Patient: sex M, age 48
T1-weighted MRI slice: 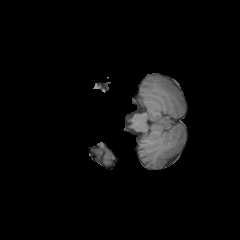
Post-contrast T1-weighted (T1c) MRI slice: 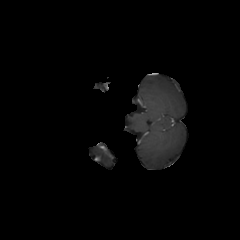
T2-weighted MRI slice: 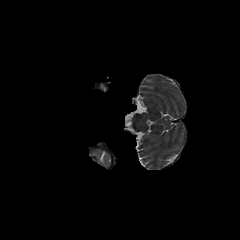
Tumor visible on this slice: no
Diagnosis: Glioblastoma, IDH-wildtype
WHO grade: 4